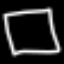
Label: square